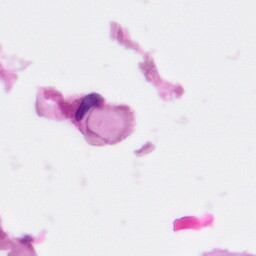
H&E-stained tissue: Pancreatic